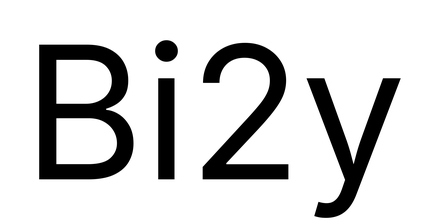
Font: Inter_Regular